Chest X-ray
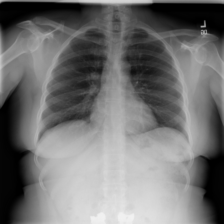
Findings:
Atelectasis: negative
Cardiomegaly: negative
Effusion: negative
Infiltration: positive
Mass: negative
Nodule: negative
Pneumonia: negative
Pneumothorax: negative
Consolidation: negative
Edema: negative
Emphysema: negative
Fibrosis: negative
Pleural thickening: negative
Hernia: negative